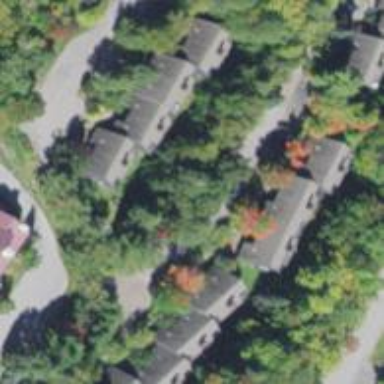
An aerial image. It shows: Apartment building.